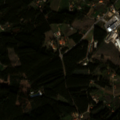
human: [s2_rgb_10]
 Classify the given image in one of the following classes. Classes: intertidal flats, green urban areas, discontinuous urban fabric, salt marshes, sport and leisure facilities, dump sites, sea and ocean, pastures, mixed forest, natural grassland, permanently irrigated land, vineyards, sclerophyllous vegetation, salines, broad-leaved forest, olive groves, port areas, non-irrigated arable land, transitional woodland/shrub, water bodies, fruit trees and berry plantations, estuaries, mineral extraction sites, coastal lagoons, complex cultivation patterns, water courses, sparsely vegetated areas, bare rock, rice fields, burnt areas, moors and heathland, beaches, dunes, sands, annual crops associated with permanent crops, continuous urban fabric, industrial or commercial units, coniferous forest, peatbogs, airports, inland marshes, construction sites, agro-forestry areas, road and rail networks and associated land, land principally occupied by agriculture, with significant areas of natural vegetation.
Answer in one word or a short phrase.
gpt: complex cultivation patterns, broad-leaved forest